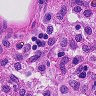
Metastatic tissue present: no